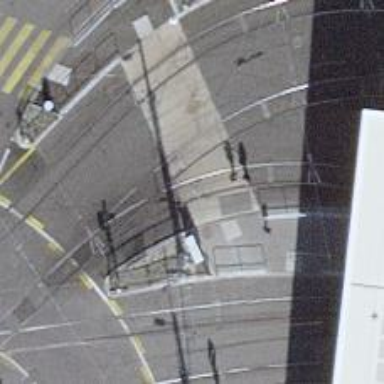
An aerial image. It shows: Tram crossing on the railway.